Field crop: maize
Growth stage: 2
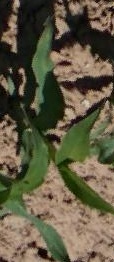
Species: maize